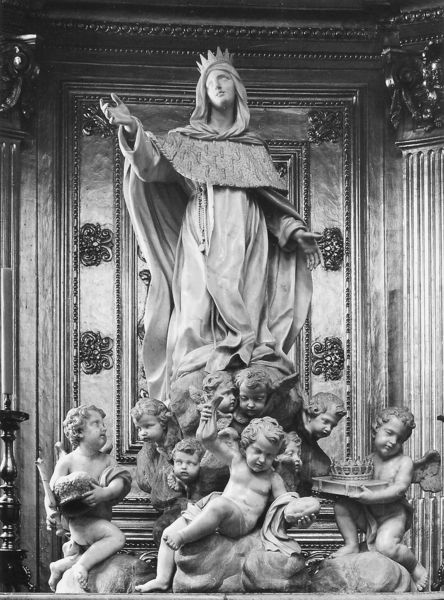
Titel: Heilige Elisabeth
Künstler: Ercole Ferrata
Standort: Breslau, Kathedrale (EU - PL)
Schlagwörter: flügel, hand, nackt, umhang, geste, holz, kleid, köpfe, ornament, arm, barock, hermelin, kragen, pelz, rahmen, stein, hände, kirche, gewand, krone, renaissance, engel, engelchen, skulptur, statue, kopftuch, plastik, nische, buch, palast, altar, schnitzerei, venus, königin, heilige, putten, maria, madonna, rosenkranz, kronen, engek, engele